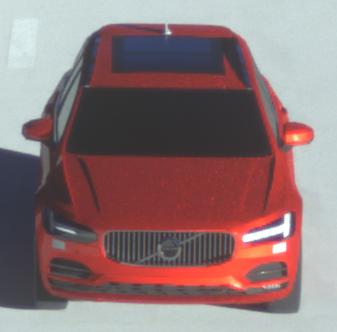
Make: Volvo
Model: V90
Detailed model: -
Model produced from: 2016
Model produced until: 2020
Doors: 5
Color: red
Road condition: dry road
Daytime: sunrise or sunset
Contrast: high contrast